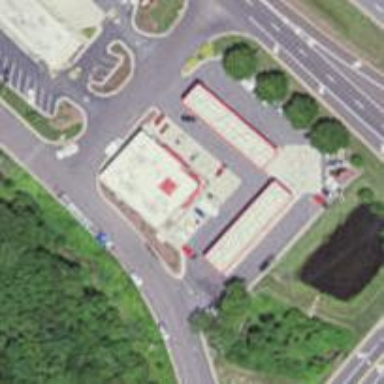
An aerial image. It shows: Convenience shop.